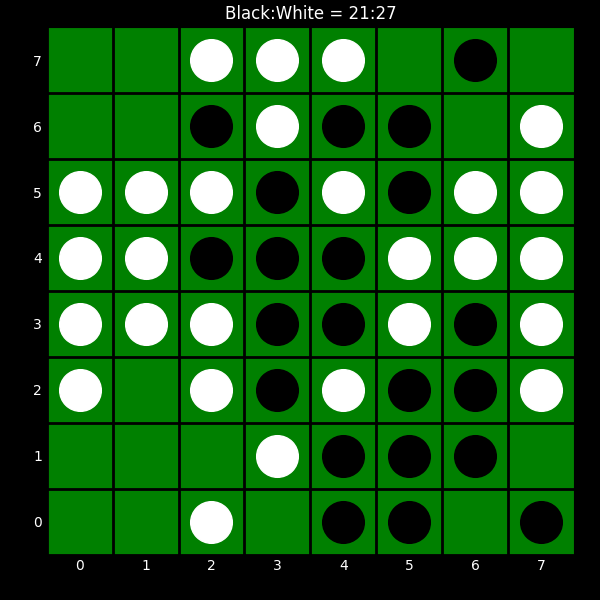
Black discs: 21
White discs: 27